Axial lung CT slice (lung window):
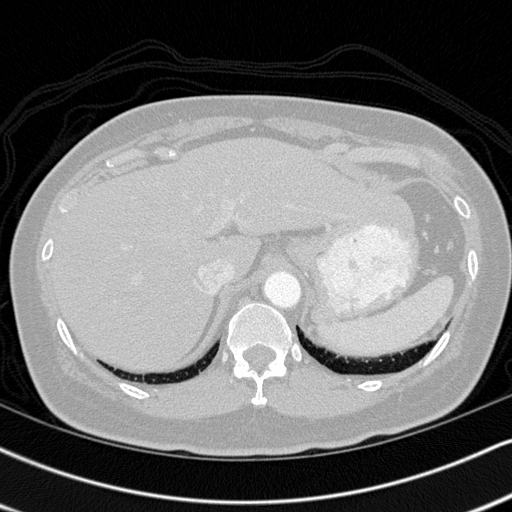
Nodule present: no